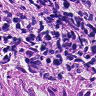
Metastatic tissue present: yes